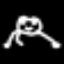
Label: frog